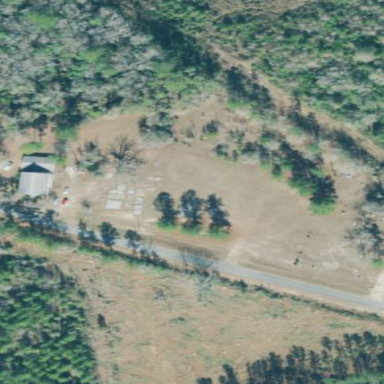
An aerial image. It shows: Cemetery.